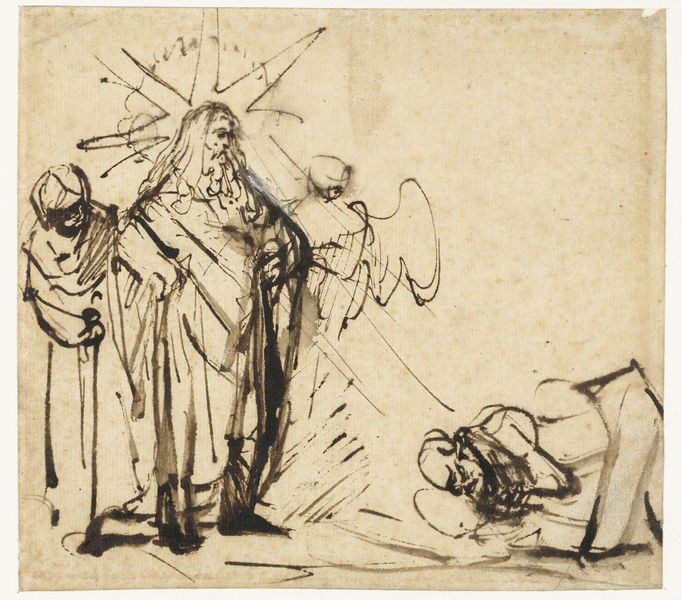
Titel: God verschijnt aan Abraham
Künstler: Ferdinand Bol
Standort: Amsterdam
Institution: Rijksmuseum
Schlagwörter: flügel, mann, umhang, menschen, licht, nase, skizze, zeichnung, blick, bart, richter, arm, augen, bibel, mensch, boden, haare, mantel, engel, kauern, studie, sepia, figuren, gefolge, striche, tusche, stern, strahlen, knien, entwurf, kohlezeichnung, heiligenschein, christus, jesus, knieen, turban, shwarz, sakral, kniefall, scheinen, betteln, tuschezeichnung, papyrus, hintergrung, sünden, recht, buse, unterwerfen, rasch, beteln, buße, heilliger, vergeben